Question: I need to display a trimmed version of the content on the node page and upon clicking on a link ("Read More"), the page should expand ? Is there any Drupal Module that implements this functionality ?
Thanks!
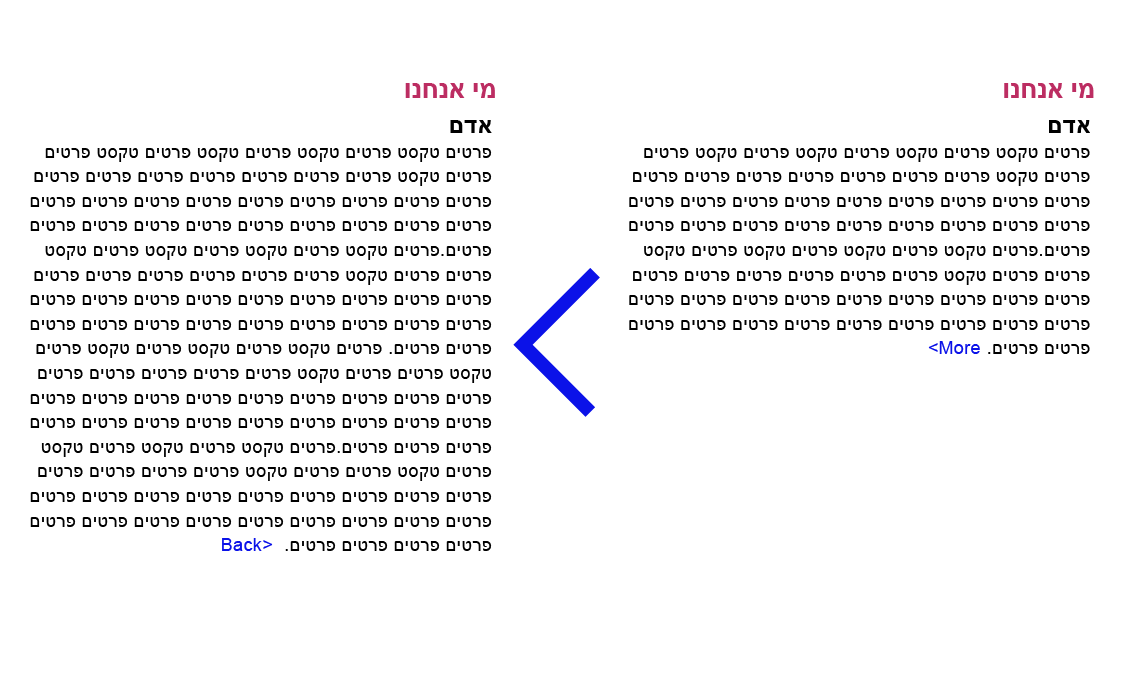
Answer: I don't know if there's a Drupal module to wrap it, but you can easily do that using a jQuery plugin like <URL> in the node view template.
It's a simple as doing
'''
$(foo).readmore();
'''